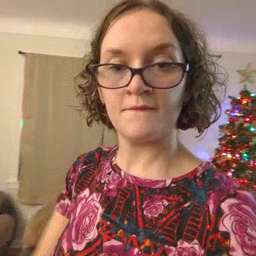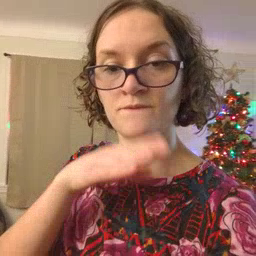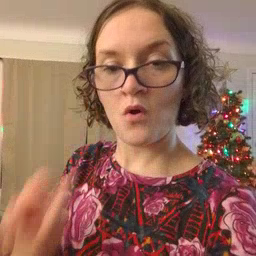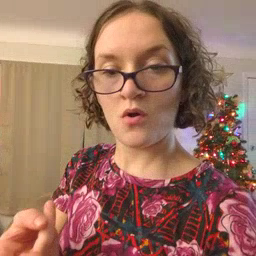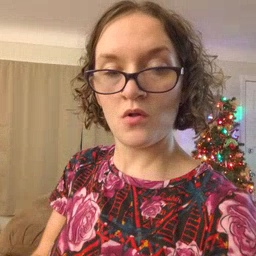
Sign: fall